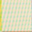
Piece: xx